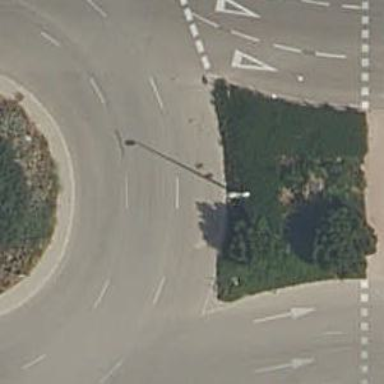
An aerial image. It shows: Residential road with asphalt surface leading to roundabout.